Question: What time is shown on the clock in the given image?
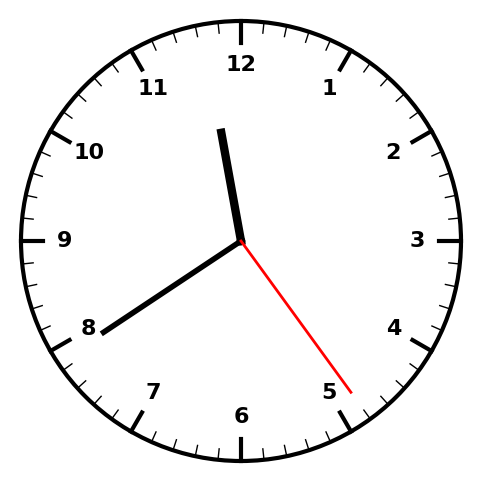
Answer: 11:39:24